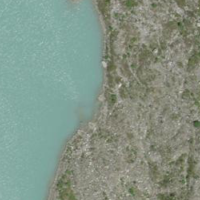
EUNIS habitat code: 49
Species observed at this site:
Hyles gallii